Interaction volume radius: 5 \u00c5
Interaction volume height: 10 \u00c5
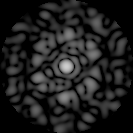
Disorder parameter: 0.5761